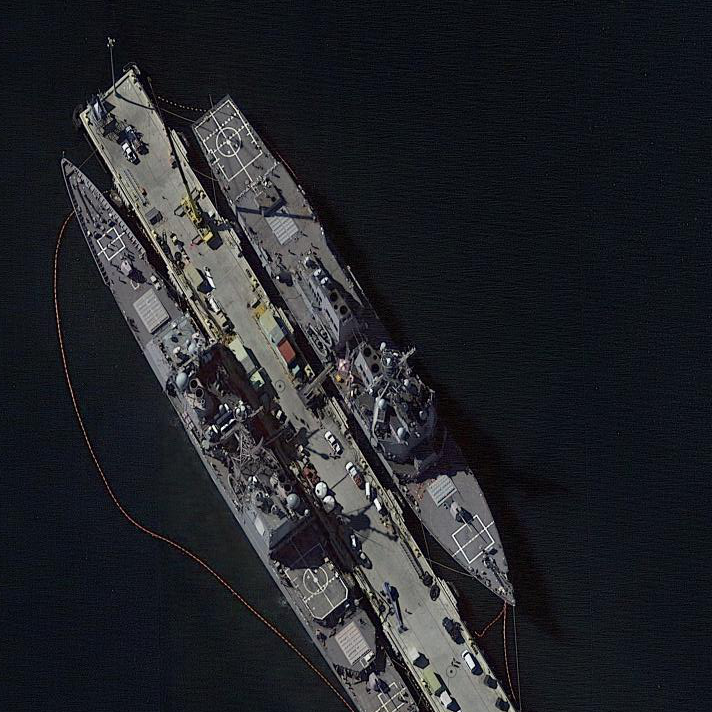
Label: destroyer